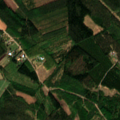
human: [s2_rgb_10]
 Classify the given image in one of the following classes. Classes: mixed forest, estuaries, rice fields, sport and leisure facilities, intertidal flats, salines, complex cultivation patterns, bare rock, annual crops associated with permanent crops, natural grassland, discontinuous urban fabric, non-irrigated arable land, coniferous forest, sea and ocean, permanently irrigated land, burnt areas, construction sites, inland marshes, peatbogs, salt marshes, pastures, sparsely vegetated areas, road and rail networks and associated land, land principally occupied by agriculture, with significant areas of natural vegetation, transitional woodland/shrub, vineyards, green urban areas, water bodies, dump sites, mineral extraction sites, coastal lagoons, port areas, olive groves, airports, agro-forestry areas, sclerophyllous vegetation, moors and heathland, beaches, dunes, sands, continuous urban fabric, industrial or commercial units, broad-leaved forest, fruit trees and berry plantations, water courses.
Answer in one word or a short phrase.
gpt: coniferous forest, mixed forest, transitional woodland/shrub